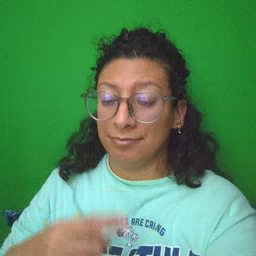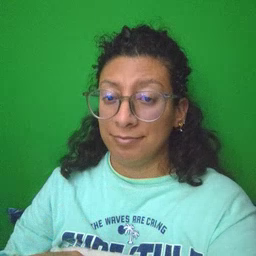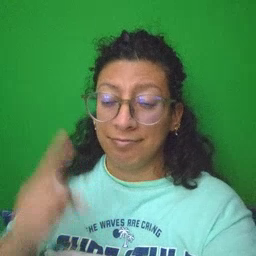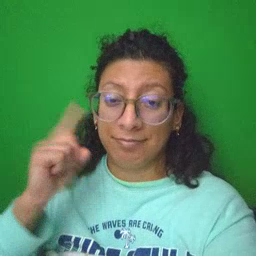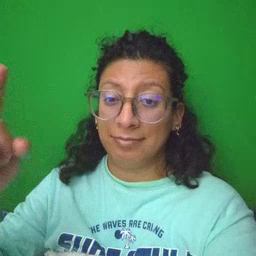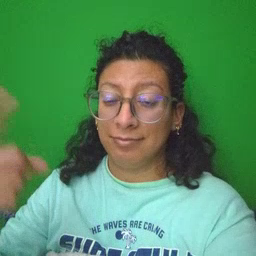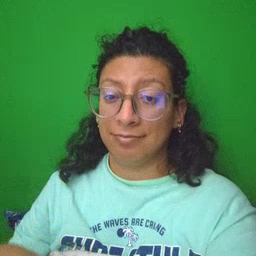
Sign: penny